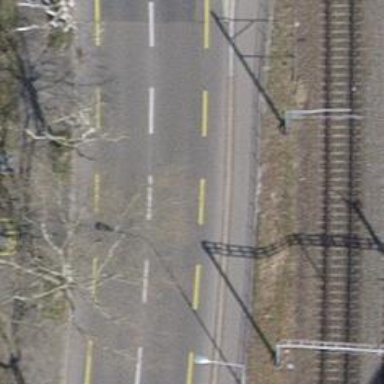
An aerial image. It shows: Asphalt sidewalk along the footway.